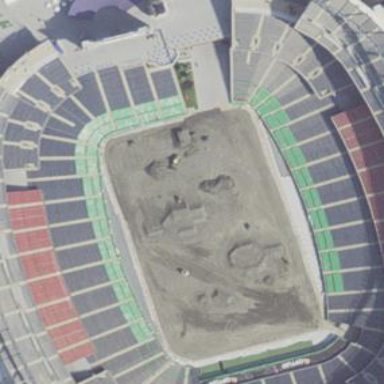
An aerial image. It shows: Stadium for American football and soccer activities located on leisure land.